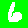
Digit: 6